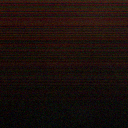
Screen state: off